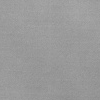
Atmospheric dust classification: dusty